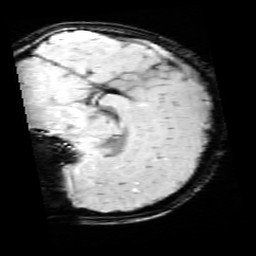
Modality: SWI
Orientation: sagittal
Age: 11
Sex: female
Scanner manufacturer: siemens
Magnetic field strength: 3 T
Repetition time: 0.027 s
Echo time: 0.02 s